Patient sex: M
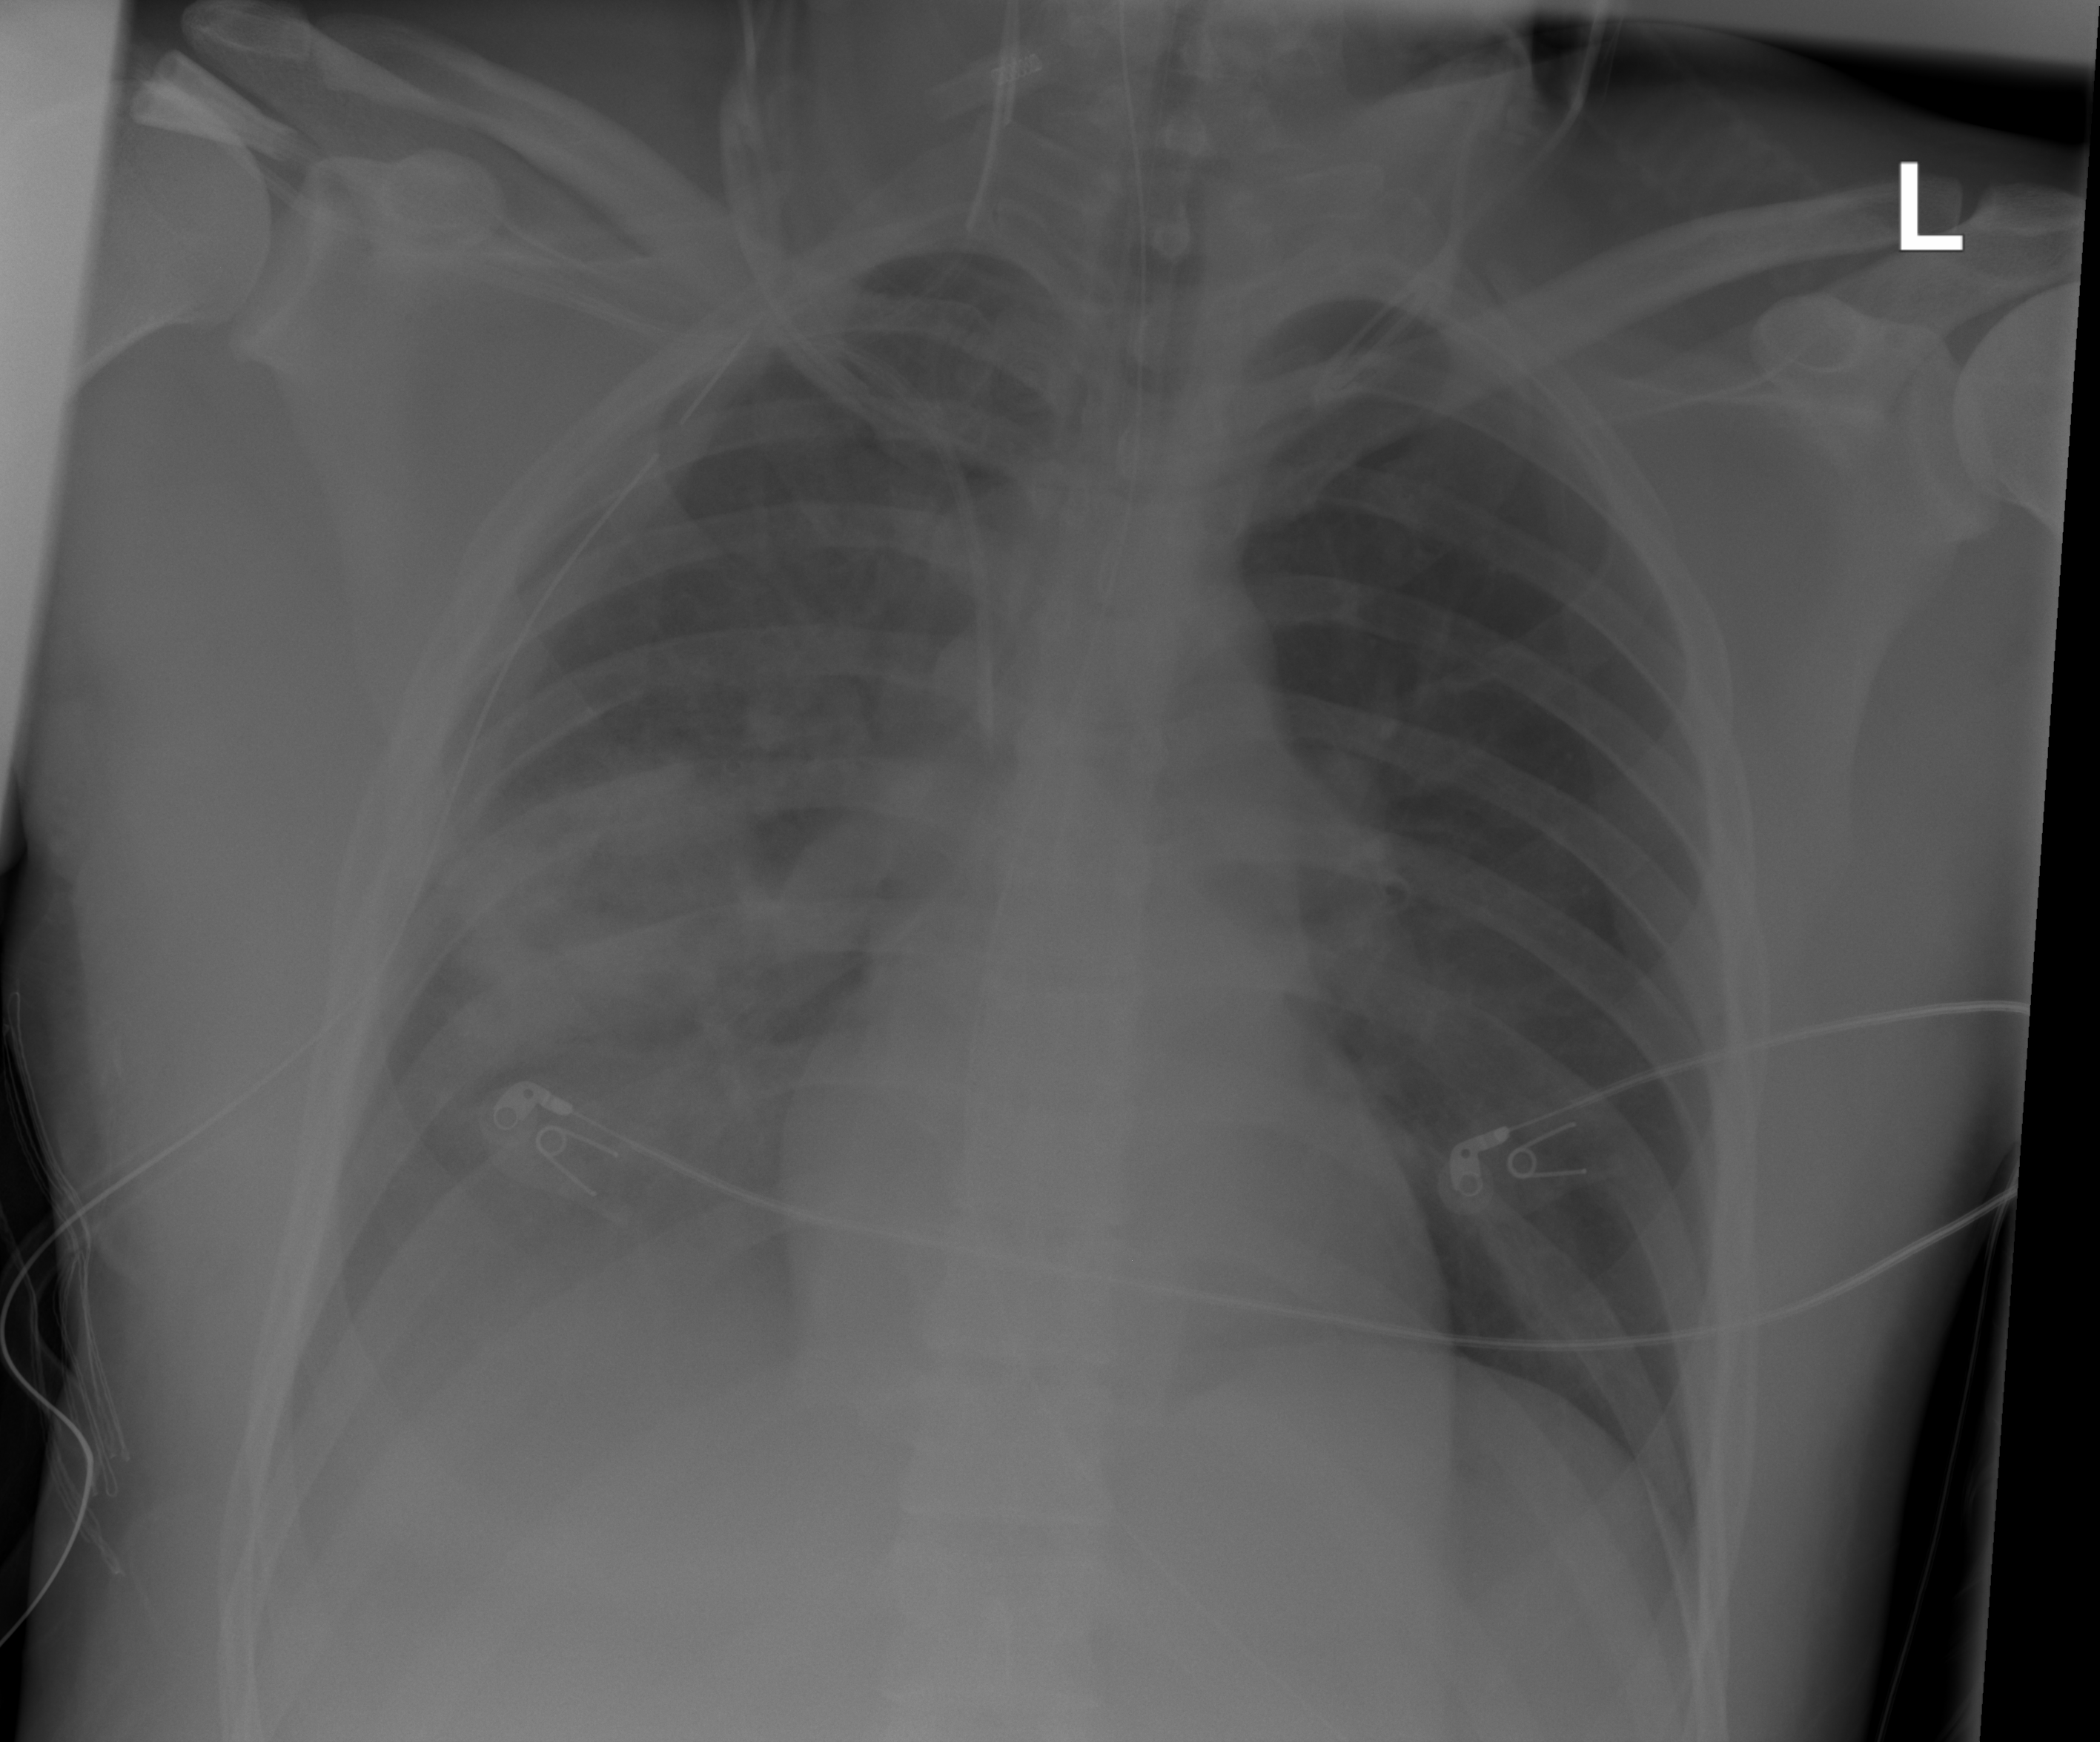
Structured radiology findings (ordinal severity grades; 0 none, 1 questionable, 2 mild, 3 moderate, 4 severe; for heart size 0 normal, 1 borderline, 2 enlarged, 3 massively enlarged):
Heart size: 0
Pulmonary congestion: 1
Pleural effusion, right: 1
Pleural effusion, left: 0
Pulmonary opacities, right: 4
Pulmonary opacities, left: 0
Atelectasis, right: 3
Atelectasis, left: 0